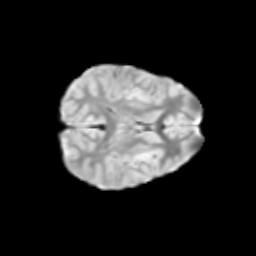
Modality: T2w
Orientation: axial
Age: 11
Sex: female
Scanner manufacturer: siemens
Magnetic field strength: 3 T
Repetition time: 3.8 s
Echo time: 0.07 s